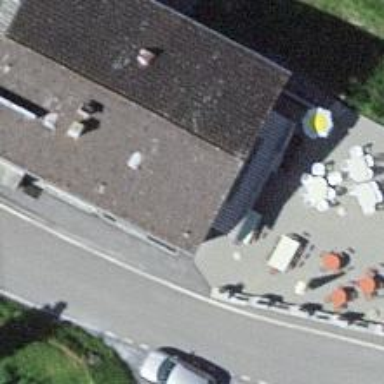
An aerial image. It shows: Restaurant.